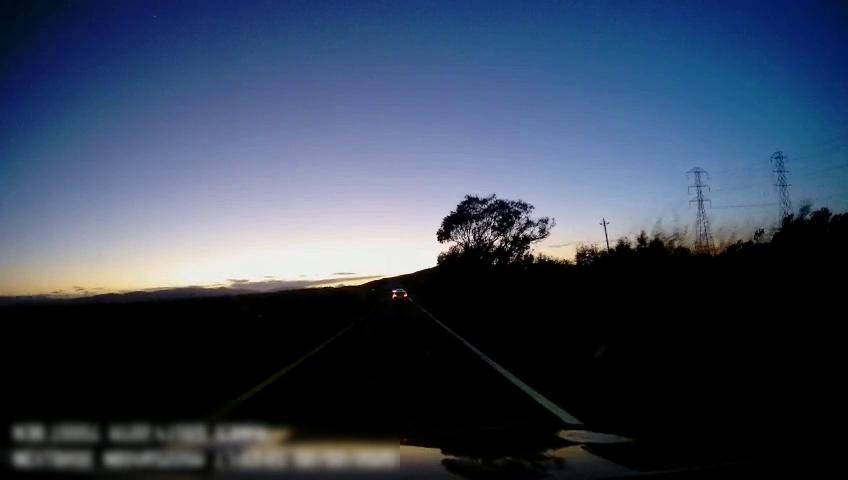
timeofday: Dusk/Dawn/Twilight
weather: Other
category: Drivable Space
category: Vehicles | Car
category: Lanes | Current Lane
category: Lanes | Current Lane